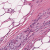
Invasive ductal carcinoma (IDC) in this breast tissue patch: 1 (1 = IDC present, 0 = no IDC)